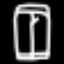
Label: pants